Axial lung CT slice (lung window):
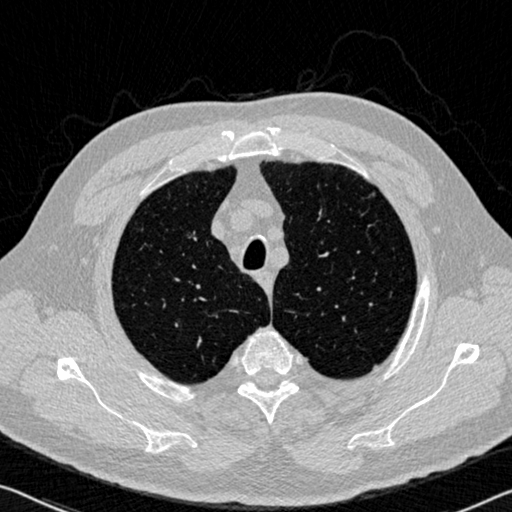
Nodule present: no